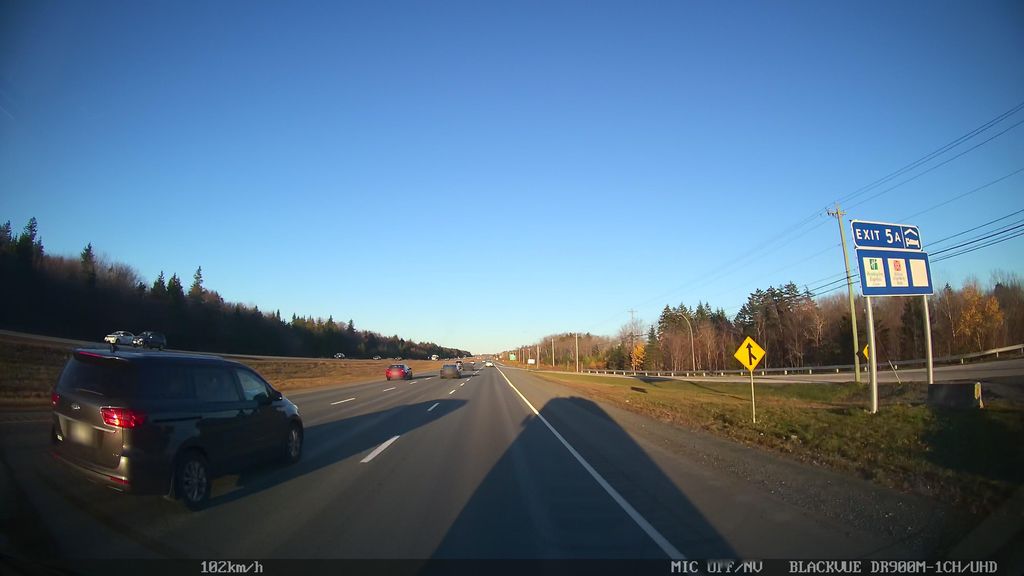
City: halifax